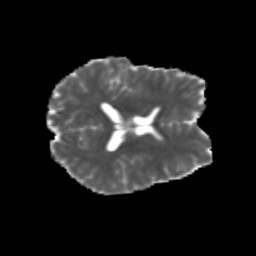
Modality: MD
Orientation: axial
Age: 20
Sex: female
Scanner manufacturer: siemens
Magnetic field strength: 3 T
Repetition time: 3.5 s
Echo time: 0.113 s